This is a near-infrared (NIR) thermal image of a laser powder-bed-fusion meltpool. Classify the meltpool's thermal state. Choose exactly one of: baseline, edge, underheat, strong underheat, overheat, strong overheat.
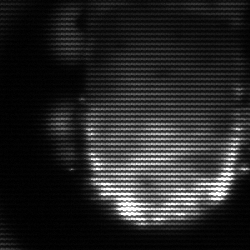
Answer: baseline